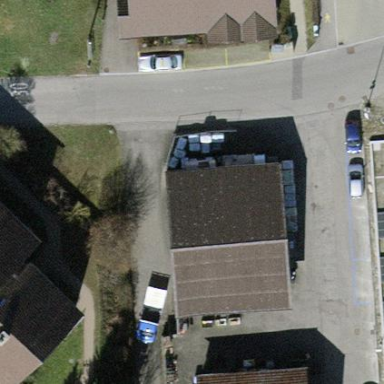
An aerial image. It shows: Supermarket building.